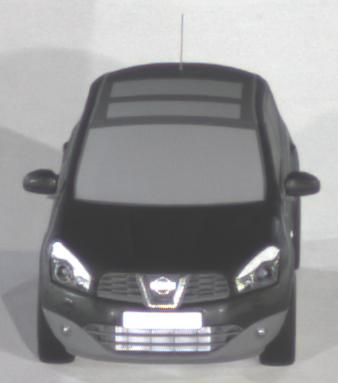
Make: Nissan
Model: Qashqai 1.6
Detailed model: Qashqai (J10)
Model produced from: 2010/03
Model produced until: 2010/08
Doors: 5
Color: black
Road condition: dry road
Daytime: night
Contrast: high contrast